Question: I work in project need calendar view with events , i try many libraries but finally i decide to use <URL> as its have ability to add events
Calendar.h
'''
#import "Kal.h"
#import "NSDate+Convenience.h"
#import "EventKitDataSource.h"
@interface Calendar : UIViewController<WebService_Delegate , UITableViewDelegate >
{
KalViewController *kal;
id dataSource;
}
'''
Calendar.m
'''
- (void)viewDidLoad
{
[super viewDidLoad];
self.title = @"Caledar";
kal = [[KalViewController alloc]initWithSelectionMode:KalSelectionModeSingle];
kal.selectedDate = [NSDate dateStartOfDay:[NSDate date]];
kal.delegate = self;
kal.view.frame = CGRectMake(0, 65, kal.view.frame.size.width, kal.view.frame.size.height);
[kal showAndSelectDate:[NSDate date]];
//navController = [[UINavigationController alloc]initWithRootViewController:kal];
// [self.view addSubview:navController.view];
[self initVariable];
[self getEvents];
dataSource = [[EventKitDataSource alloc] init];
kal.dataSource = dataSource;
[self.view addSubview:kal.view];
}
- (void)tableView:(UITableView *)tableView didSelectRowAtIndexPath:(NSIndexPath *)indexPath
{
// Display a details screen for the selected event/row.
EKEventViewController *vc = [[EKEventViewController alloc] init];
vc.event = [dataSource eventAtIndexPath:indexPath];
//[vc setEvent:[events_array objectAtIndex:indexPath.row]];
vc.allowsEditing = NO;
[navController pushViewController:vc animated:YES];
}
'''
how can i pass data to dataSource to display it
here how its look like

i need set events list to my events list , i got event duplicated , its read from my calendar
thank you
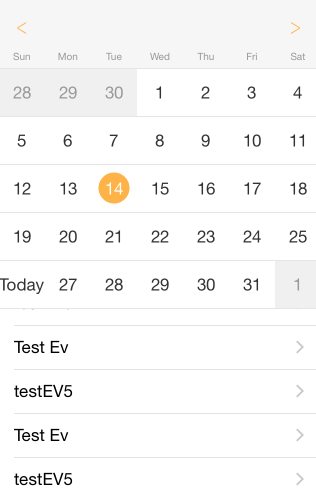
Answer: You need to implement the KalDataSource protocol in an object and set that object as the datasource of your kal object. The protocol can be found here <URL>
Add the KalDataSource protocol to your header file
<WebService_Delegate , UITableViewDelegate, KalDataSource>
In the init method of your Calendar object set
kal.datasource = self
Implement the KalDataSource methods in your object